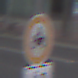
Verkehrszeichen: VerbotKraftraeder
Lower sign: EinspurigeFahrzeugeFrei2
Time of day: MorningAfternoon
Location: Outdoor (Urban)
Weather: Overcast
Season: NotSpecified
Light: Natural